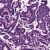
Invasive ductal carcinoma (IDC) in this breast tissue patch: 1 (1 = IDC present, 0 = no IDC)